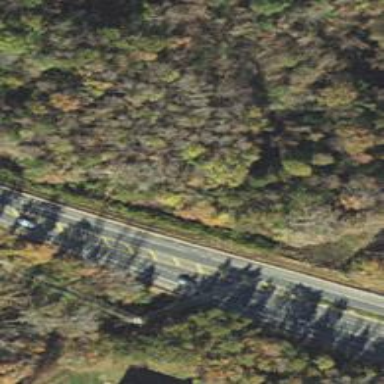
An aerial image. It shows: Asphalt trunk highway classified as expressway.